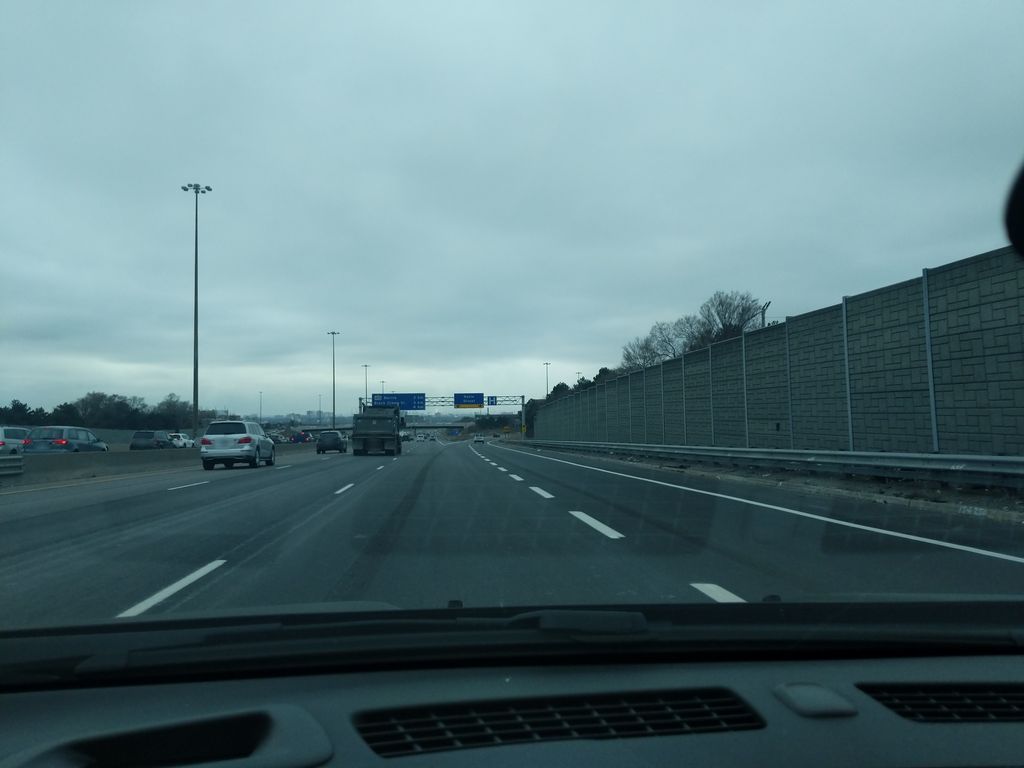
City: toronto